Question: Hi im having some issues when it comes to updating a specific object in my list based on the key inside the object. Instead of updating the object in the array with the correct key it adds a new object inside the list with the key as an array and then adds the key and the chosen value to that list. My expected result is that it goes into the correct object with the same key and adds the selected value to that list in my example output image that would be "Annet". '{Kategori:["Annet"]}'
'''
//Find key that matches chosen key
const addToFilter = valgtUnderFilter
.map((filter: any) => Object.keys(filter))
.flat()
.find((filter: string) => filter === valgtHovedFilter)
//map out all objects in list and try to update object with correct key
valgtUnderFilter.map((f: any) => {
//check if key exists in object (addToFilter = Kategori f = {Kategori : []})
if (addToFilter in f) {
return setValgtUnderFilter([...valgtUnderFilter, { [addToFilter]: [...[addToFilter], valg] }])
}
})
'''
[
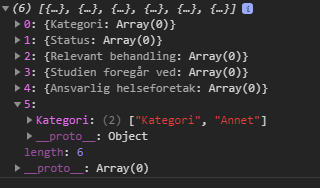
Answer: Because 'valgtUnderFilter' is an array, not object, so '[...valgtUnderFilter, { [addToFilter]: [...[addToFilter], valg] }]' will just just return a clone array with adding new object at the end.
You can change the code so 'addToFilter' is the object that have the key equal 'valgtHovedFilter', and then update the object directly.
Here is the code:
'''
const addToFilter = valgtUnderFilter.find(obj => Object.keys(obj).includes(valgtHovedFilter));
if (addToFilter) addToFilter[valgtHovedFilter].push(valg);
'''